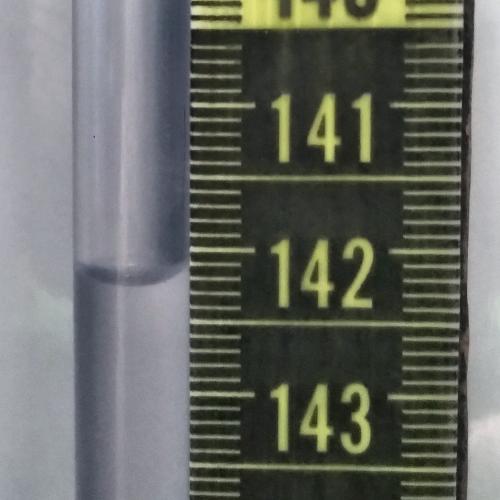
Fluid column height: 142.2 cm